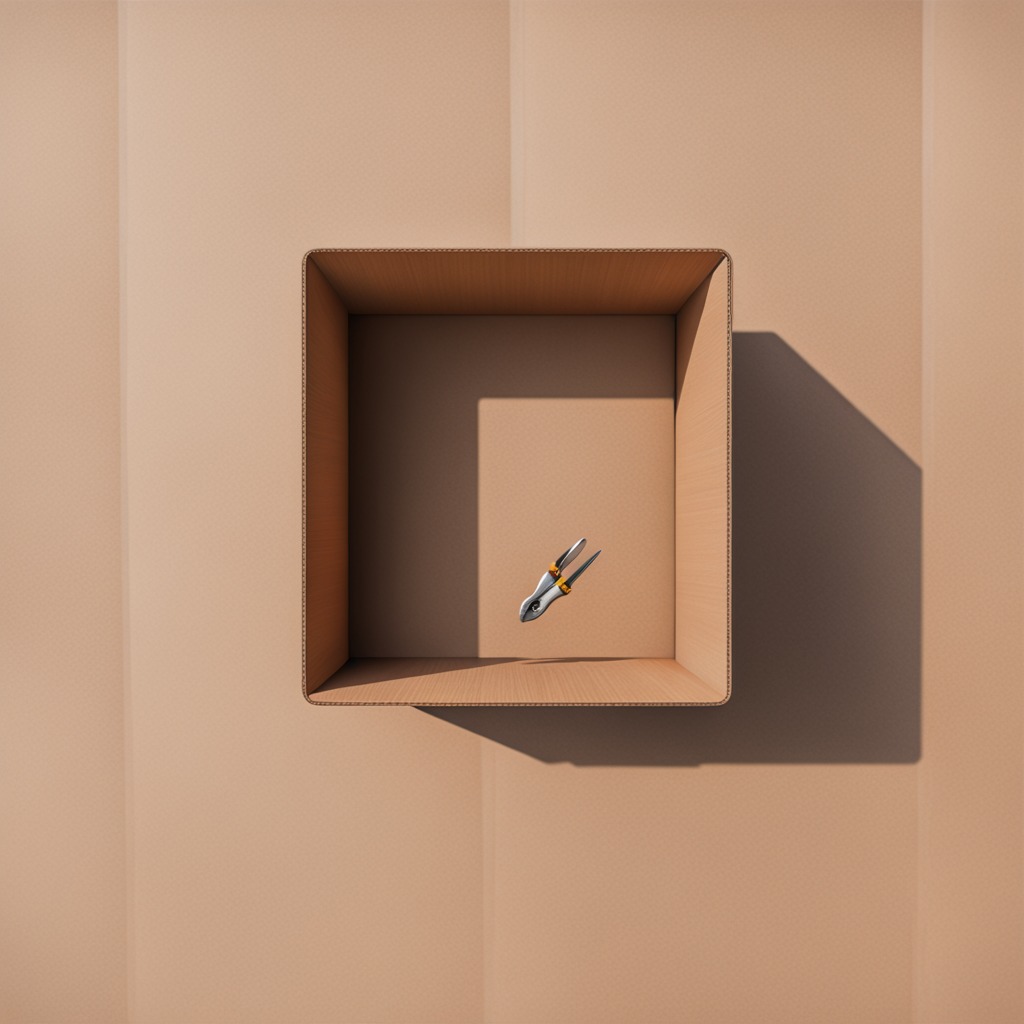
A plier is lying on the cardboard box surface in an outdoor workshop during daytime bright natural light soft shadows slightly creased but